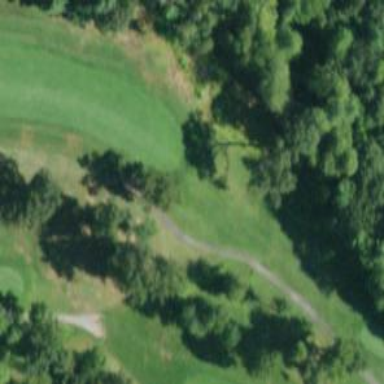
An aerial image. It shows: Service road designated as golf cart path.